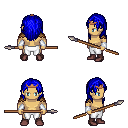
a pixel art fantasy rpg character, male body template, human, tanned skin, leather shoulder armor, white pants, blue long hairstyle, bronze tiara, white cloth bracers, maroon shoes, spear, four views (front, back, left, right), 2x2 character sprite sheet, small pixel art, hard edges, no anti-aliasing